Question: I am having problems with MWPhoto library after moving to IOS 8 and XCODE 6. The error occurs in PSTCollectionView class. I am wondering why it returns me 'Missing context for method declaration' error. Below you can find the code and image for error.
'''
#import <objc/runtime.h>
- (NSMethodSignature *)methodSignatureForSelector:(SEL)selector {
NSMethodSignature *signature = [super methodSignatureForSelector:selector];
if (!signature) {
NSString *selString = NSStringFromSelector(selector);
if ([selString hasPrefix:@"_"]) {
SEL cleanedSelector = NSSelectorFromString([selString substringFromIndex:1]);
signature = [super methodSignatureForSelector:cleanedSelector];
}
}
return signature;
}
- (void)forwardInvocation:(NSInvocation *)invocation {
NSString *selString = NSStringFromSelector([invocation selector]);
if ([selString hasPrefix:@"_"]) {
SEL cleanedSelector = NSSelectorFromString([selString substringFromIndex:1]);
if ([self respondsToSelector:cleanedSelector]) {
invocation.selector = cleanedSelector;
[invocation invokeWithTarget:self];
}
}else {
[super forwardInvocation:invocation];
}
}
@end
'''

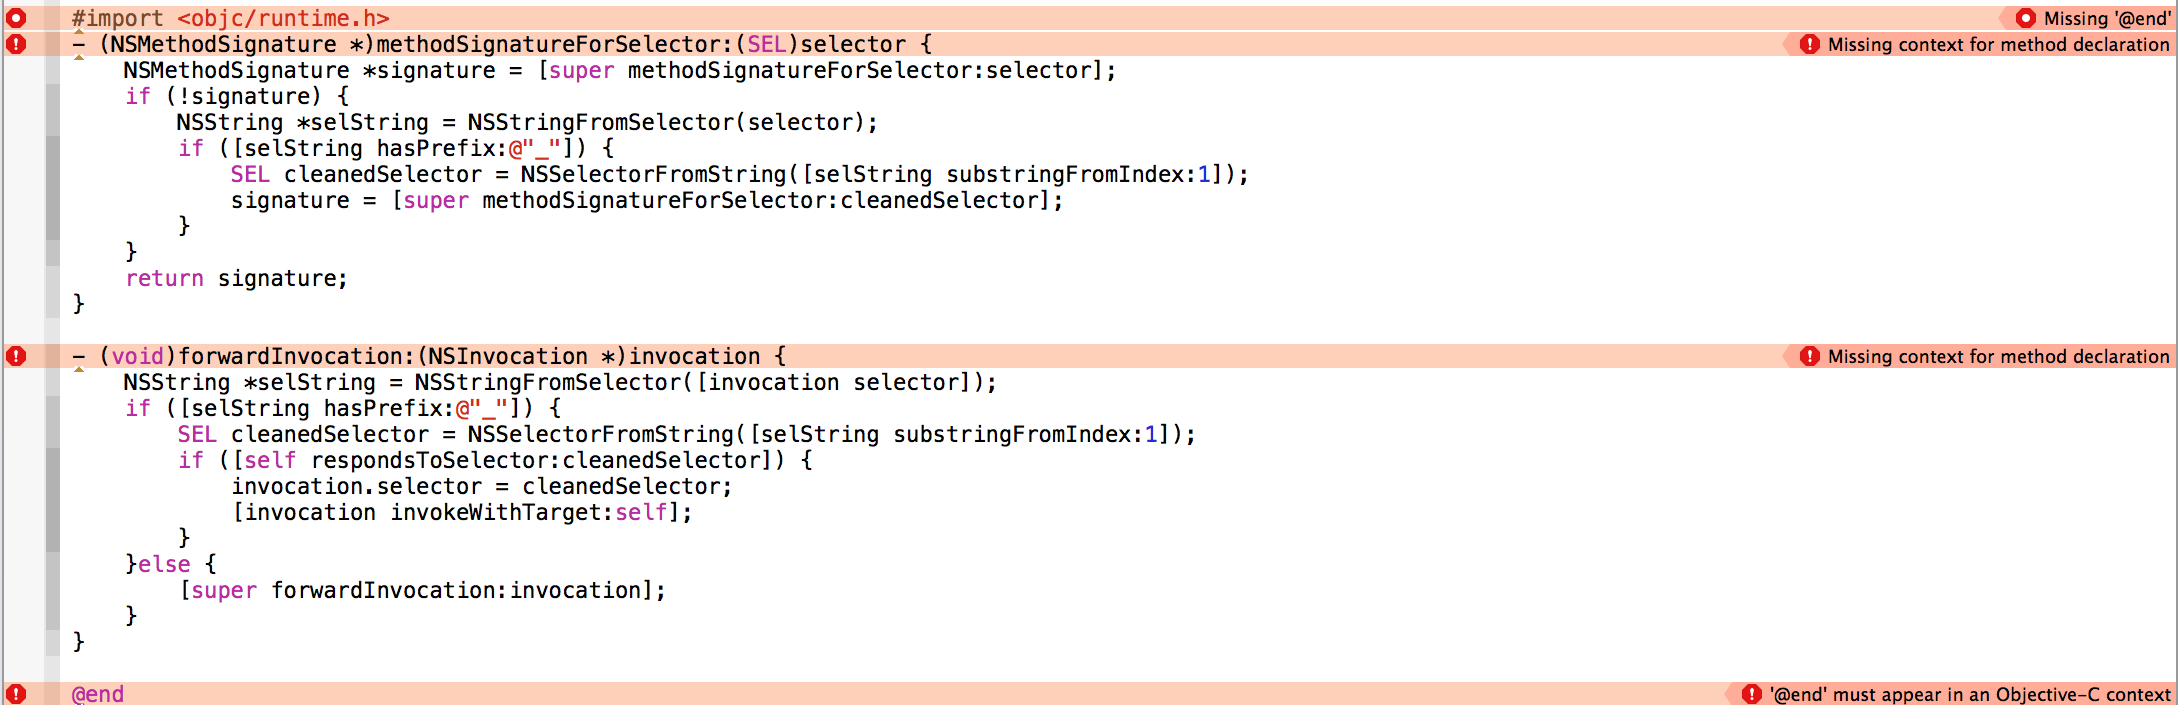
Answer: i update PSTCollectionView from github and now works fine
<URL>